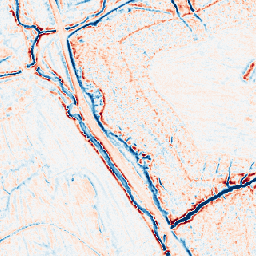
Category: edge_preserving
Decomposition family: bilateral
Decomposition parameters: d: 9
sigma_color: 150
sigma_space: 75
Upsampling method: nearest
Upsampling parameters: scale: 8
Upsampling scale: 8